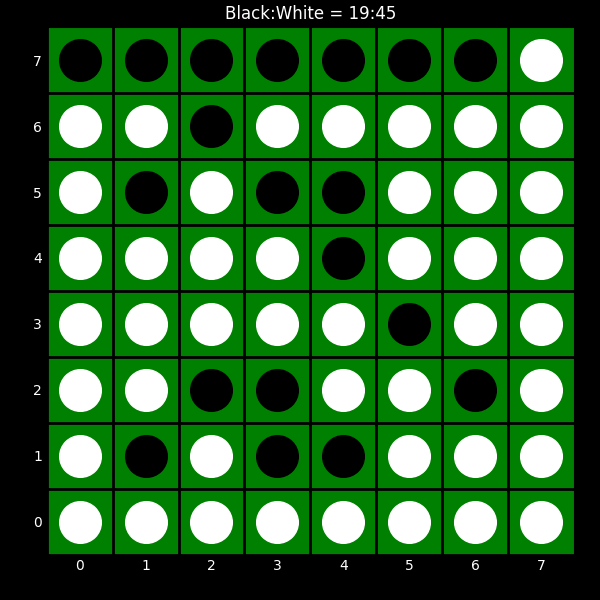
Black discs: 19
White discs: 45